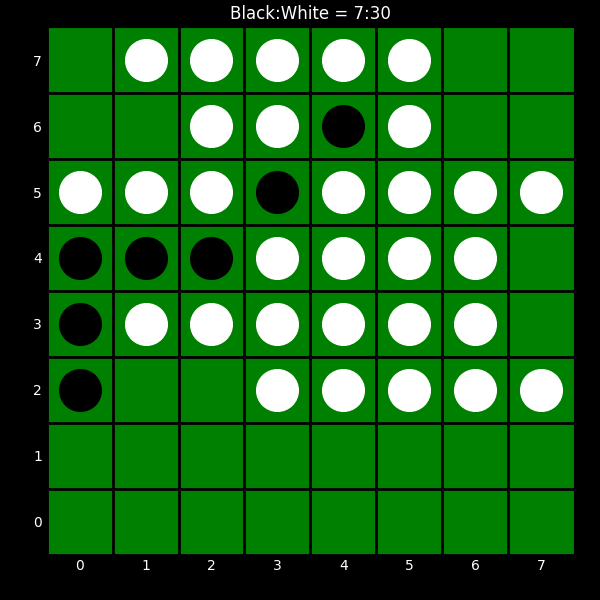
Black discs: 7
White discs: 30